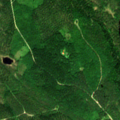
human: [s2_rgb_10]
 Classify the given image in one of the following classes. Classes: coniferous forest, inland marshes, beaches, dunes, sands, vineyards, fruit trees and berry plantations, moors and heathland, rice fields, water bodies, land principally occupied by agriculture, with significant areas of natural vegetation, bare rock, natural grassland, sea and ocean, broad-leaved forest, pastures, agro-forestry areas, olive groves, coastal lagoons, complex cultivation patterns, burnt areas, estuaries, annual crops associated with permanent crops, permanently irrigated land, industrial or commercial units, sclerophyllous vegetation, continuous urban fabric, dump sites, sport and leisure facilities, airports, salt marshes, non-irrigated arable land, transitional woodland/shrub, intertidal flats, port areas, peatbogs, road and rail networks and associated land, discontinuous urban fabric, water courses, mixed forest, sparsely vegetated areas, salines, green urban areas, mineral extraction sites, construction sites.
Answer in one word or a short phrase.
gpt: coniferous forest, mixed forest